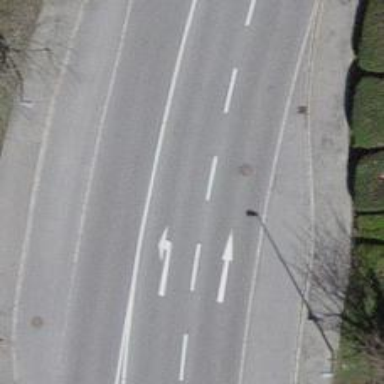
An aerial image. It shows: Secondary road with asphalt surface and sidewalks on both sides.